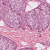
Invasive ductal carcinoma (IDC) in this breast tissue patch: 1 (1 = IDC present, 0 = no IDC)